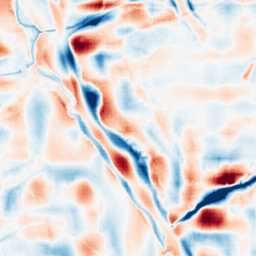
Category: wavelet
Decomposition family: wavelet_dwt
Decomposition parameters: wavelet: coif2
level: 5
Upsampling method: sinc_blackman
Upsampling parameters: scale: 2
kernel_size: 4
Upsampling scale: 2